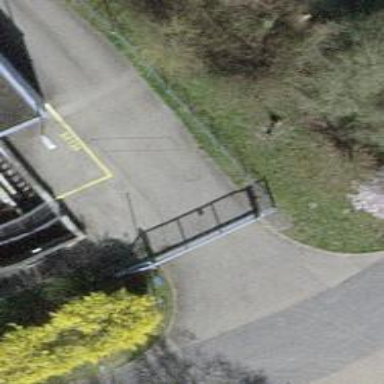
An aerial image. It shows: Gate.